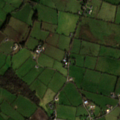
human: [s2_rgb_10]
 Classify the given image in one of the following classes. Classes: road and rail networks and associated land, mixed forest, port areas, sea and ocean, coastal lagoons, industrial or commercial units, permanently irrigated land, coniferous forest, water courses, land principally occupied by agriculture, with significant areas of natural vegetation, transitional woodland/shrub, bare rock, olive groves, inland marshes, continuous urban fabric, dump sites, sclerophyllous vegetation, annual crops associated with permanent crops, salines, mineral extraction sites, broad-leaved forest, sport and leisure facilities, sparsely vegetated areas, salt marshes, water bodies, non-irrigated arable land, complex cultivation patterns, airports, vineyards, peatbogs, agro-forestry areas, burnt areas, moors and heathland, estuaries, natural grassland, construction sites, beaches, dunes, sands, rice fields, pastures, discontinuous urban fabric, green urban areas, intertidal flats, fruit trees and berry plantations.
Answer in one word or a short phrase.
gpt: pastures